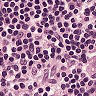
Metastatic tissue present: no